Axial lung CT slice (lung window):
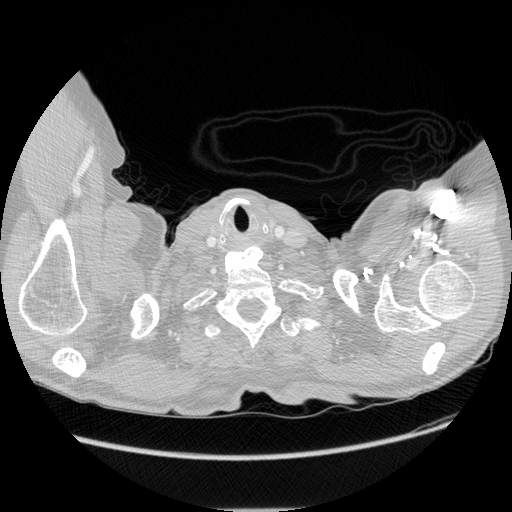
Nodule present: no